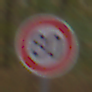
Verkehrszeichen: Geschwindigkeit80
Umgebung: Outdoor, Nature
Tageszeit: Midday
Wetter: Overcast
Licht: Natural
Jahreszeit: NotSpecified
Kontrast: LowContrast